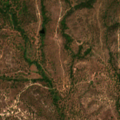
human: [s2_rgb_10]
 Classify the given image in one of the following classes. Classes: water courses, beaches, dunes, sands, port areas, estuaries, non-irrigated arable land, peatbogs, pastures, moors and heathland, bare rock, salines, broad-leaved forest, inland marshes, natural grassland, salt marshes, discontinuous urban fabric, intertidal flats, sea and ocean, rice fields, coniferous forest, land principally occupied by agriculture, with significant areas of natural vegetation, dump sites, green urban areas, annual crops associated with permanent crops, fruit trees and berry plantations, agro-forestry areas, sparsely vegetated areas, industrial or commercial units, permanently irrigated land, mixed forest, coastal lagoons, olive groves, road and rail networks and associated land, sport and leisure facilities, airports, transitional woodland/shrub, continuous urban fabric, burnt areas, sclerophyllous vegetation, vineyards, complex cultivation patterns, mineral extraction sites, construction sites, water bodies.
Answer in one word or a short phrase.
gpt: broad-leaved forest, transitional woodland/shrub